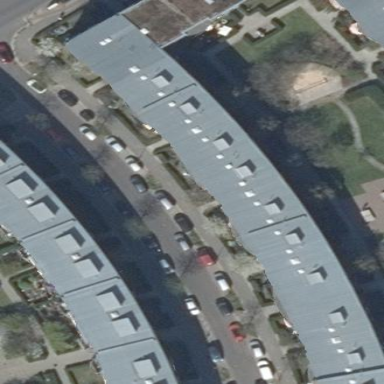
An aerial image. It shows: Apartment building with skillion roof shape.